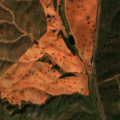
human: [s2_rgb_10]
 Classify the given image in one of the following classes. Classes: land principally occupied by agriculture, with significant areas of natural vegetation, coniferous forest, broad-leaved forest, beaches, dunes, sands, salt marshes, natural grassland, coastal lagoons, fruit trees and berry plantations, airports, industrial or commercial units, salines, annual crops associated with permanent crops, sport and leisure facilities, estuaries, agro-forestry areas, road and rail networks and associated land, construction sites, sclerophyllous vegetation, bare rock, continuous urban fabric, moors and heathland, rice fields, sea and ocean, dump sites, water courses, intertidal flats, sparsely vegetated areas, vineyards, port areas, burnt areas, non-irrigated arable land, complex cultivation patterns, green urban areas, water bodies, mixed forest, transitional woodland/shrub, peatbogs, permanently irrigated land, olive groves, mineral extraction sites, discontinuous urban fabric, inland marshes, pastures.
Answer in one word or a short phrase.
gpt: non-irrigated arable land, olive groves, agro-forestry areas